This time-frequency spectrogram was computed from a bearing vibration snapshot; brighter regions carry more energy. Diagnose the bearing from this image, choosing from: normal, inner_race, outer_race, ball.
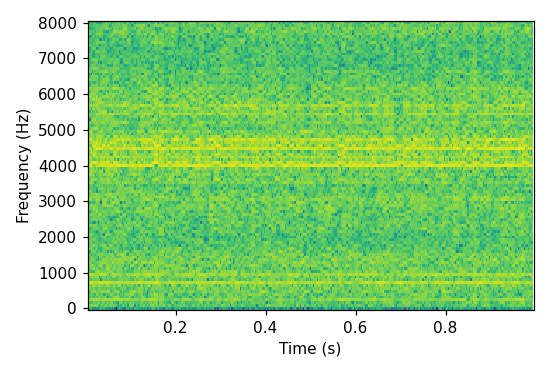
Answer: outer_race